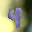
Label: 4